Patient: sex F, age 66
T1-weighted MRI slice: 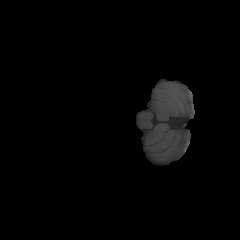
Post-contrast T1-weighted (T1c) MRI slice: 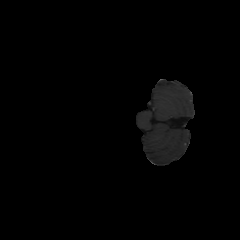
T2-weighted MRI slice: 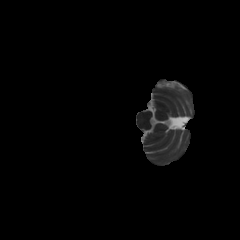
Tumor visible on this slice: no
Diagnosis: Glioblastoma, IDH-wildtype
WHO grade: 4